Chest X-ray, PA view. Patient: 39 years old, sex M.
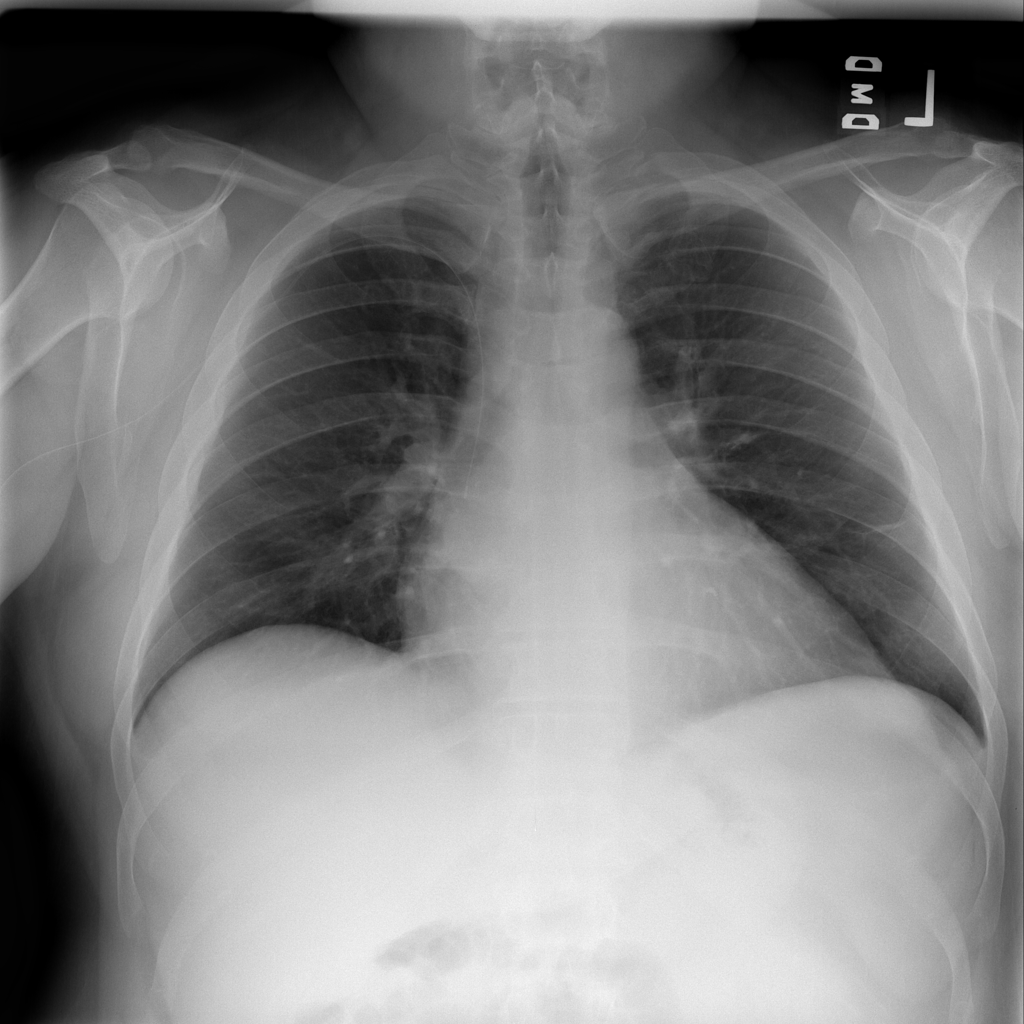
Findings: No Finding